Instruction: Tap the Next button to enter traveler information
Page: cart
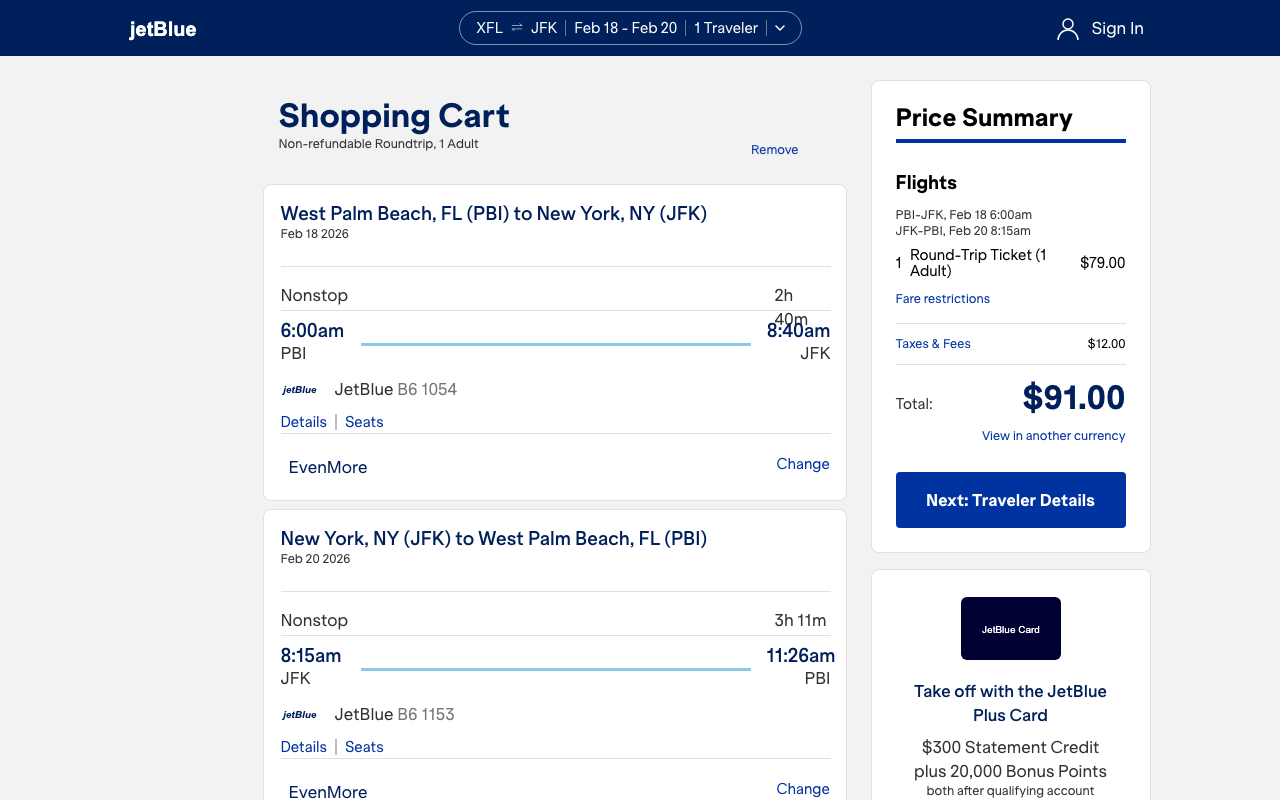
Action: click